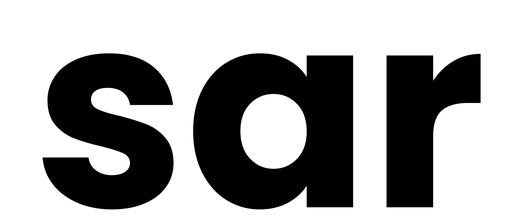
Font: Poppins-Bold